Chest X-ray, AP view. Patient: 22 years old, sex M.
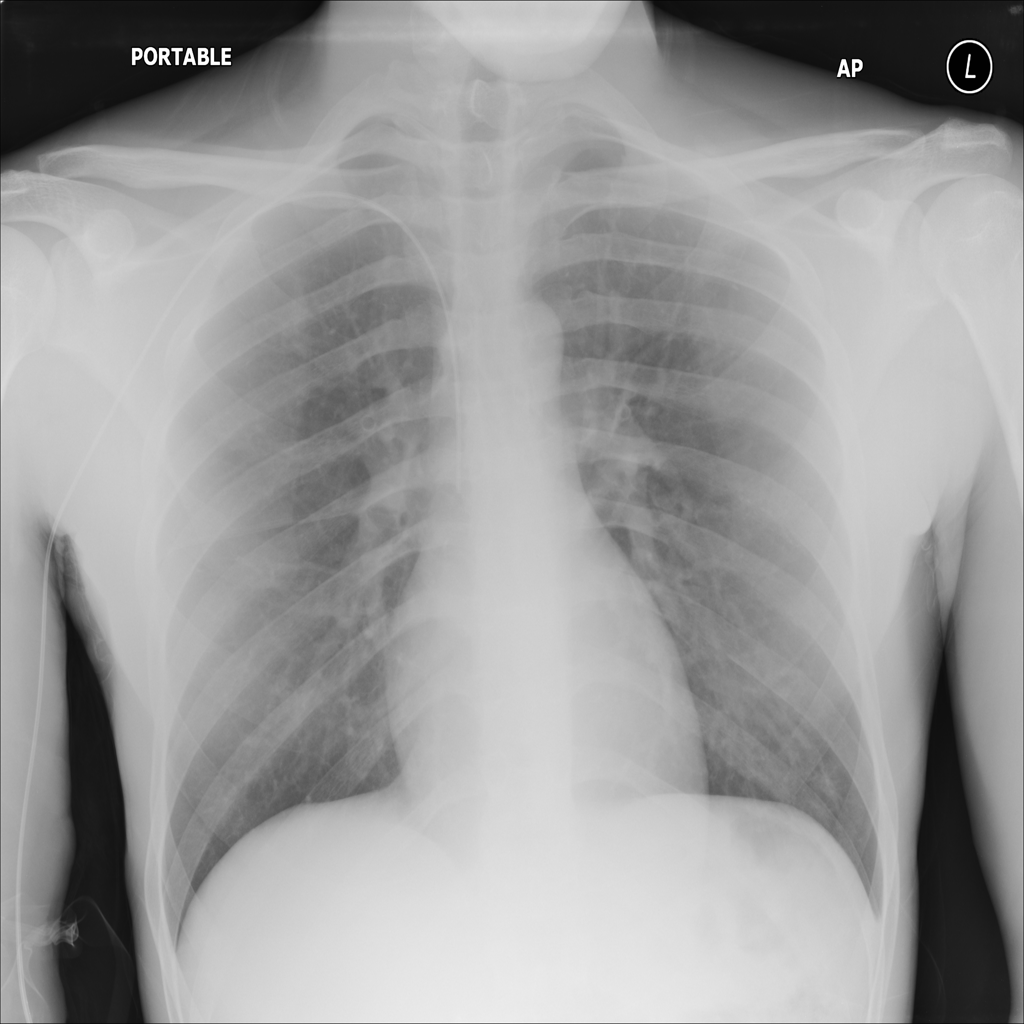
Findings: No Finding